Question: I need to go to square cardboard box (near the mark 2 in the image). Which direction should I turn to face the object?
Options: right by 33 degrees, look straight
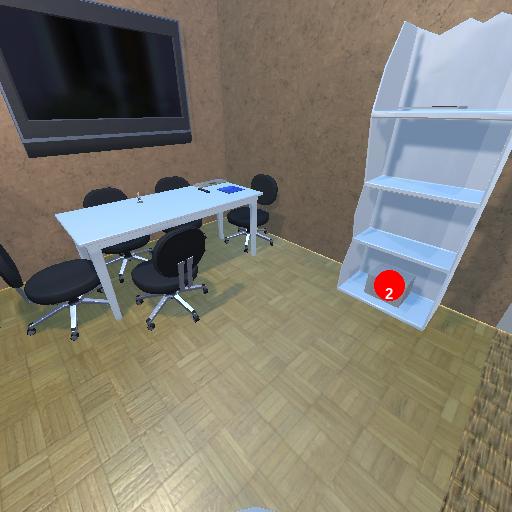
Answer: right by 33 degrees